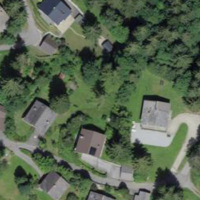
EUNIS habitat code: 44
Species observed at this site:
Leucojum vernum